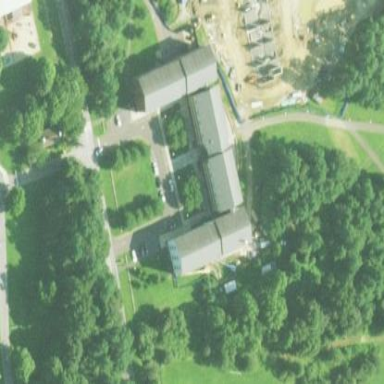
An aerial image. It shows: Dormitory building.